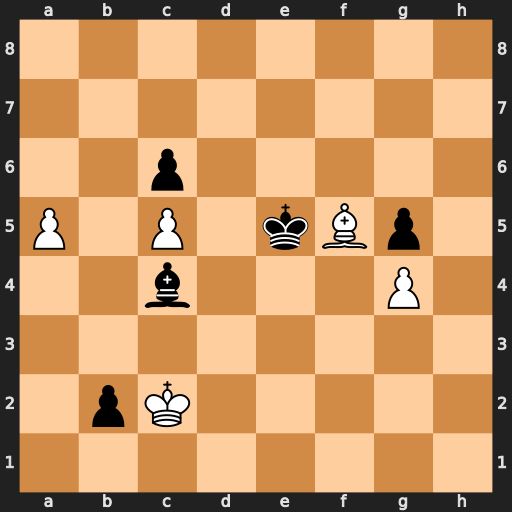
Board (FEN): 8/8/2p5/P1P1kBp1/2b3P1/8/1pK5/8
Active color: w
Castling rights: -
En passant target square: -
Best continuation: Bc8 b1=B+ Kxb1